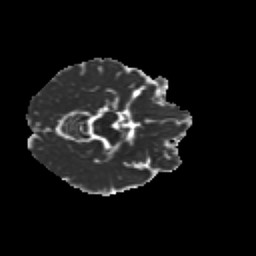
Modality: MD
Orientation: axial
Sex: female
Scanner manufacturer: siemens
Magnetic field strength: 3 T
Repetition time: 5 s
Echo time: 0.071 s